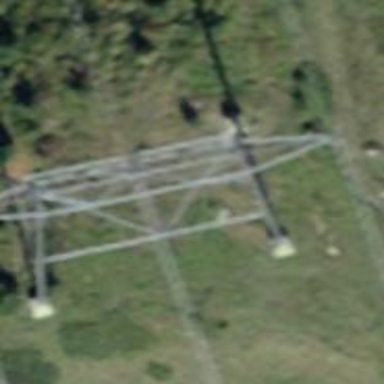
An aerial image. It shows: Power tower.